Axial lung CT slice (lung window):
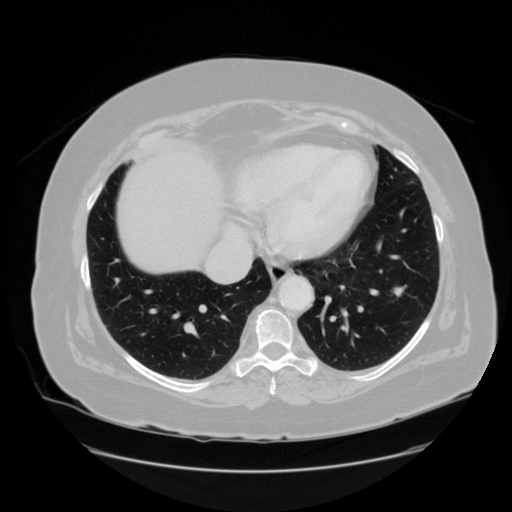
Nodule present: no